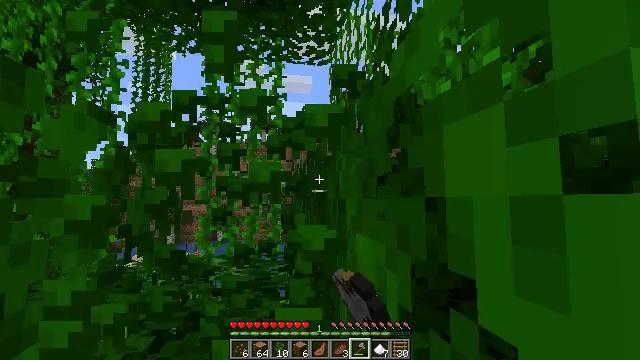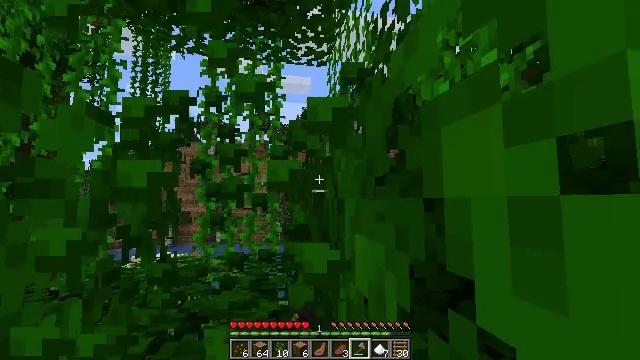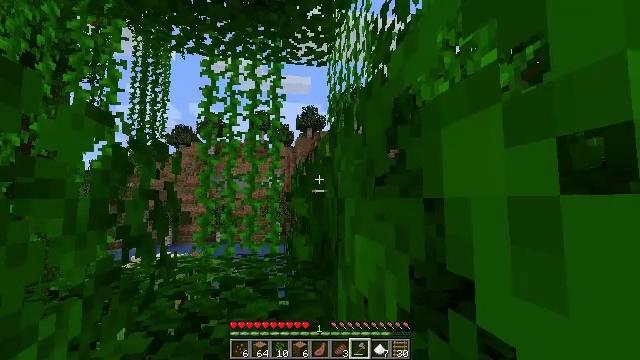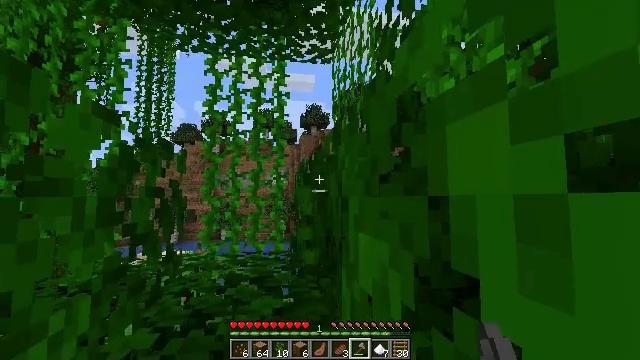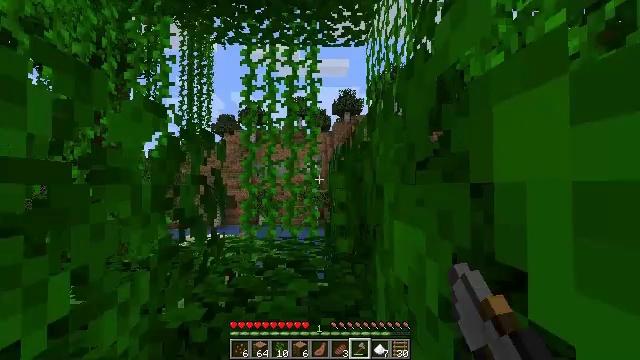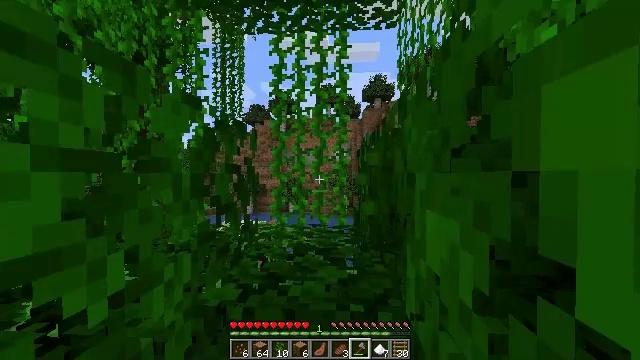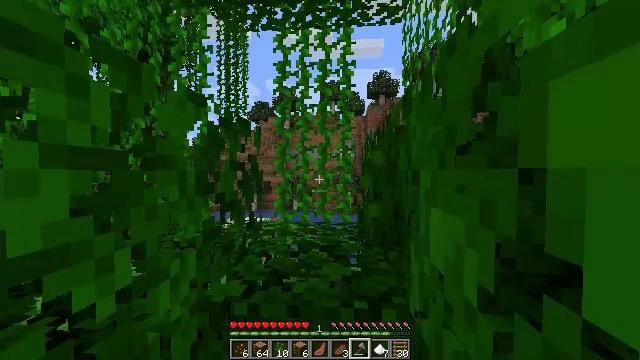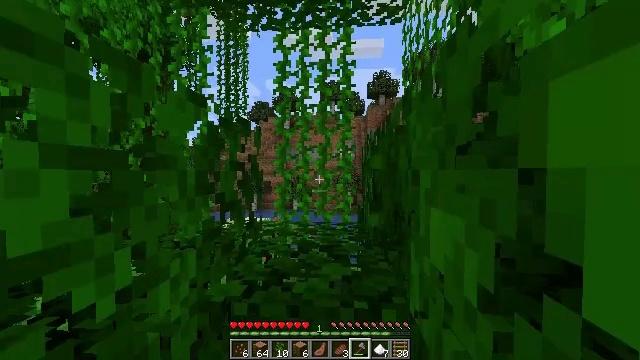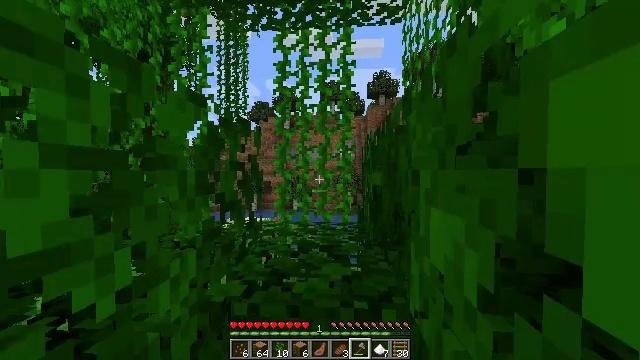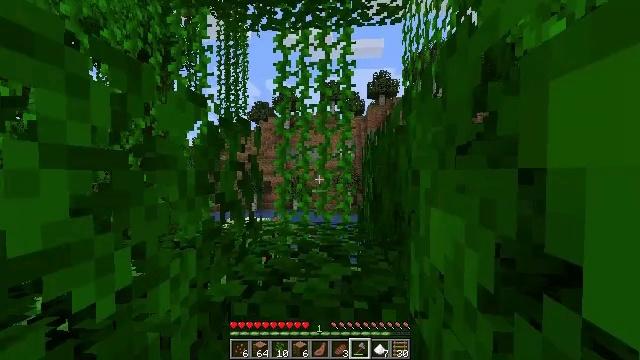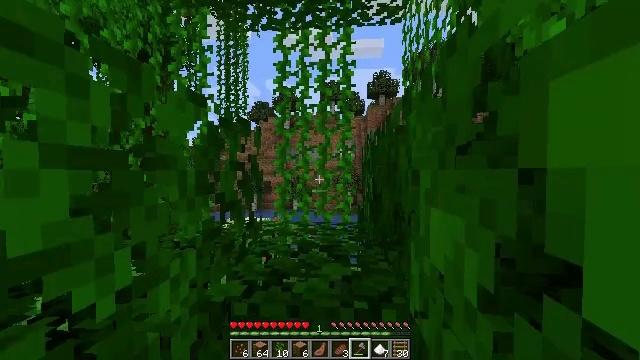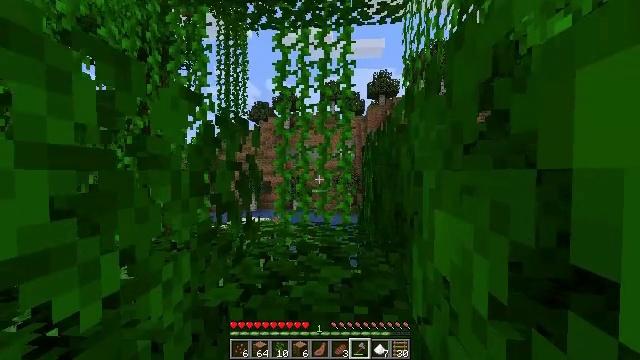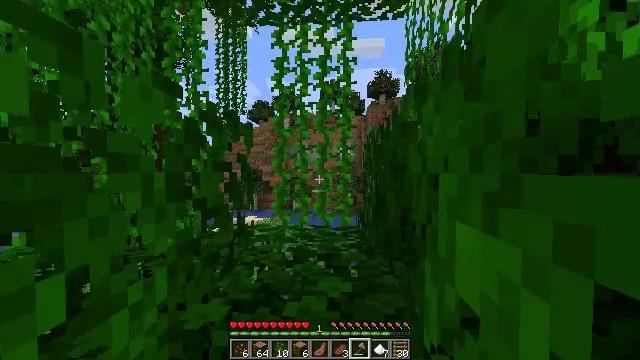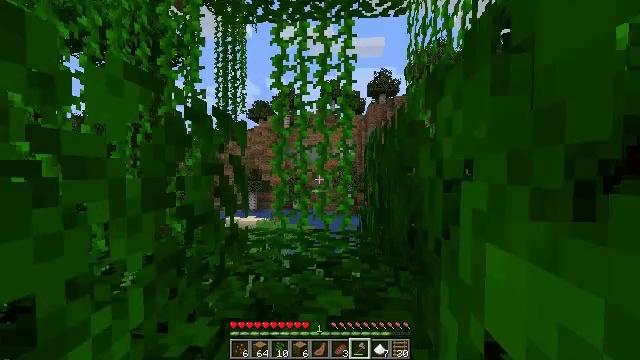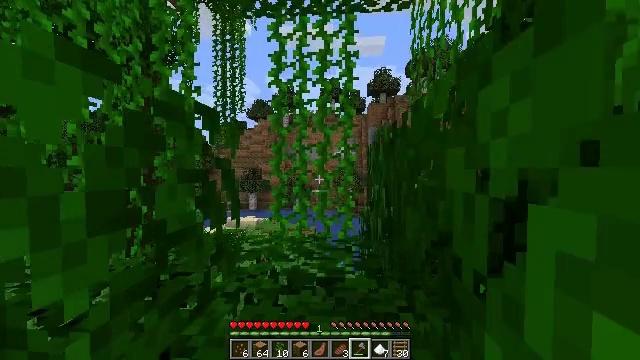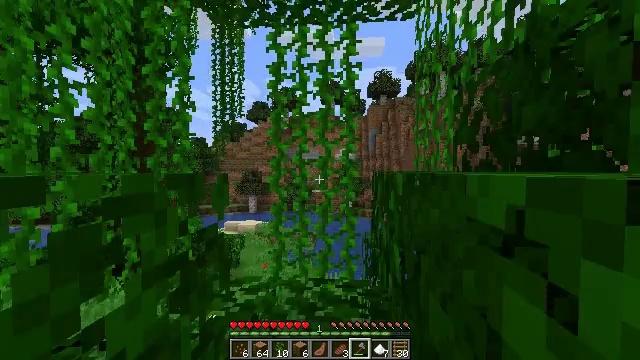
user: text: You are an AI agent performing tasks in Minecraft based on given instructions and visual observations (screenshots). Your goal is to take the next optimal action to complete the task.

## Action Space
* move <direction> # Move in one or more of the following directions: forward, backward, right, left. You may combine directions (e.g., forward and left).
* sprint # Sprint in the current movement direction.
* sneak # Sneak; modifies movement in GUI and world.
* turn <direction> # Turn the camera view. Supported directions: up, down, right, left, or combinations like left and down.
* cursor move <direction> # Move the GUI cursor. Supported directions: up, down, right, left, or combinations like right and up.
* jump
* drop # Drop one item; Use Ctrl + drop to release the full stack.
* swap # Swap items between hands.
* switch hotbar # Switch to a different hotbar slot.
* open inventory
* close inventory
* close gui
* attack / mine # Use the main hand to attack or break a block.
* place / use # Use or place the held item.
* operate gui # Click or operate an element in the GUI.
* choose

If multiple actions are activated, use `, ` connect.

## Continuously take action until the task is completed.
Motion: motion action
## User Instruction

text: Gather jungle leaves from the tree.
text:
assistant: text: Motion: attack / mine
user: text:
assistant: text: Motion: attack / mine
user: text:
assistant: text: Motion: attack / mine
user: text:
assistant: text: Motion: turn left and down, attack / mine
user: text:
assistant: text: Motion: turn left and down, attack / mine
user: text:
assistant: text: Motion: attack / mine
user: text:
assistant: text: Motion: attack / mine
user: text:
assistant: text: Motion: attack / mine
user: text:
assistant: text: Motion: attack / mine
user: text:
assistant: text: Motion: attack / mine
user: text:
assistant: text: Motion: move forward
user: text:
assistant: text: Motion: move forward
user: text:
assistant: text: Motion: move forward
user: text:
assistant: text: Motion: move forward
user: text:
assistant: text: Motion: move forward, jump
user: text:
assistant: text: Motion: move forward, jump
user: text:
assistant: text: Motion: move forward, turn down, jump
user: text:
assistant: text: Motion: move forward, turn down, jump
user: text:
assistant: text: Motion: move forward, turn down, jump
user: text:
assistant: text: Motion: move forward, turn down, jump
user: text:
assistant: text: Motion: move forward, turn down, jump
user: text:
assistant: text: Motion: move forward, turn down, jump
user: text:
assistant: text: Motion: move forward, turn down, jump
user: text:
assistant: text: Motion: move forward, turn down, jump
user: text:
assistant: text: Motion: move forward, jump
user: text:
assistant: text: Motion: move forward, jump
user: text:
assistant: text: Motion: move forward, jump
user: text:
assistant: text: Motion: move forward, jump
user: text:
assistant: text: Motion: move forward, jump
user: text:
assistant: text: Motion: no_op